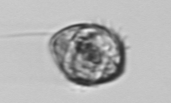
Label: Gyrodinium